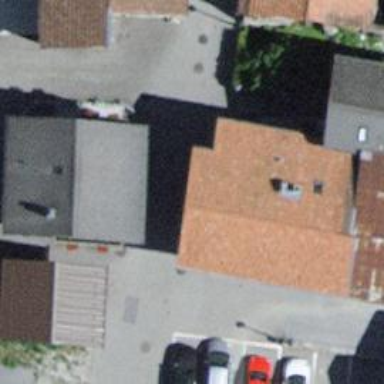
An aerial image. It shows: Restaurant.